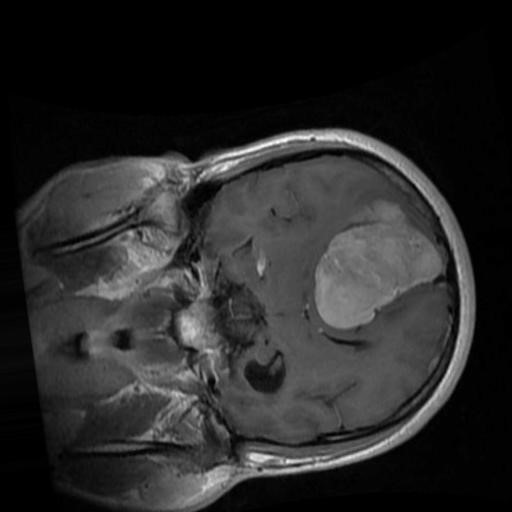
Label: brain_menin